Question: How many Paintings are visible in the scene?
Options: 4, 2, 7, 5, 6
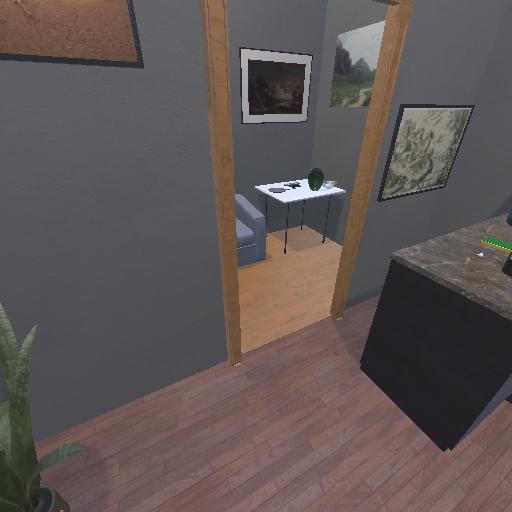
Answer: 4